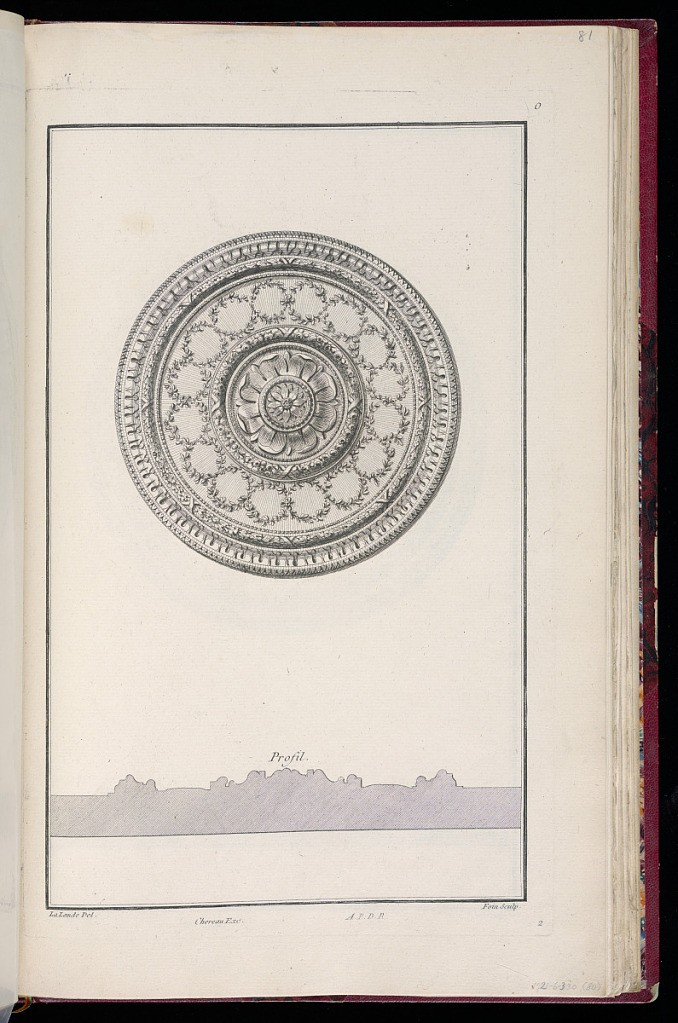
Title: Rosette Design for a Ceiling
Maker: Richard de Lalonde, French, active 1780–96
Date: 1785-1788
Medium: Etching on off-white laid paper
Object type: Print
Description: Rosette design for a ceiling with, from back edge to sight edge, lancet leaf, leaf and lamb tongue, bound oak lead, bead course, garland guilloche, bound roses, and bead course decoration. The profile of the rosette is printed below. The plate is signed and numbered.